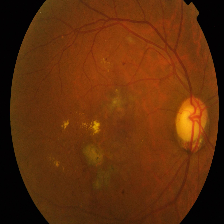
Diabetic retinopathy grade: Proliferative DR